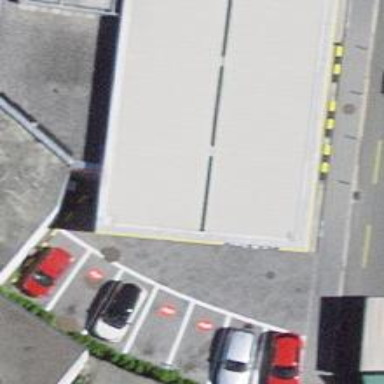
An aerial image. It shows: Fuel station.